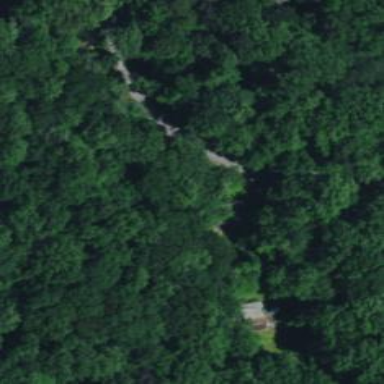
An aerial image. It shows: Residential road with asphalt surface that goes over slab bridge.